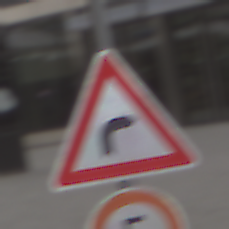
Verkehrszeichen: KurveRechts
Zusatzzeichen unten: Geschwindigkeit5
Umgebung: Outdoor, Urban
Tageszeit: Midday
Wetter: Overcast
Licht: Natural
Jahreszeit: NotSpecified
Kontrast: LowContrast